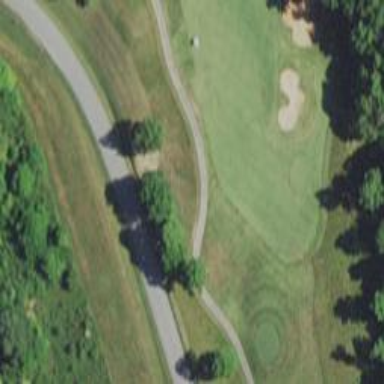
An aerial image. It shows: Path for both roads and golfers.